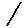
Label: line